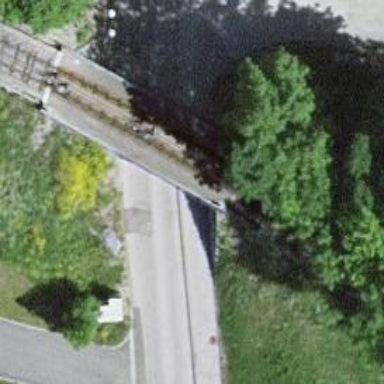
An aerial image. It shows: Funicular railway bridge.